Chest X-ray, AP view. Patient: 40 years old, sex M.
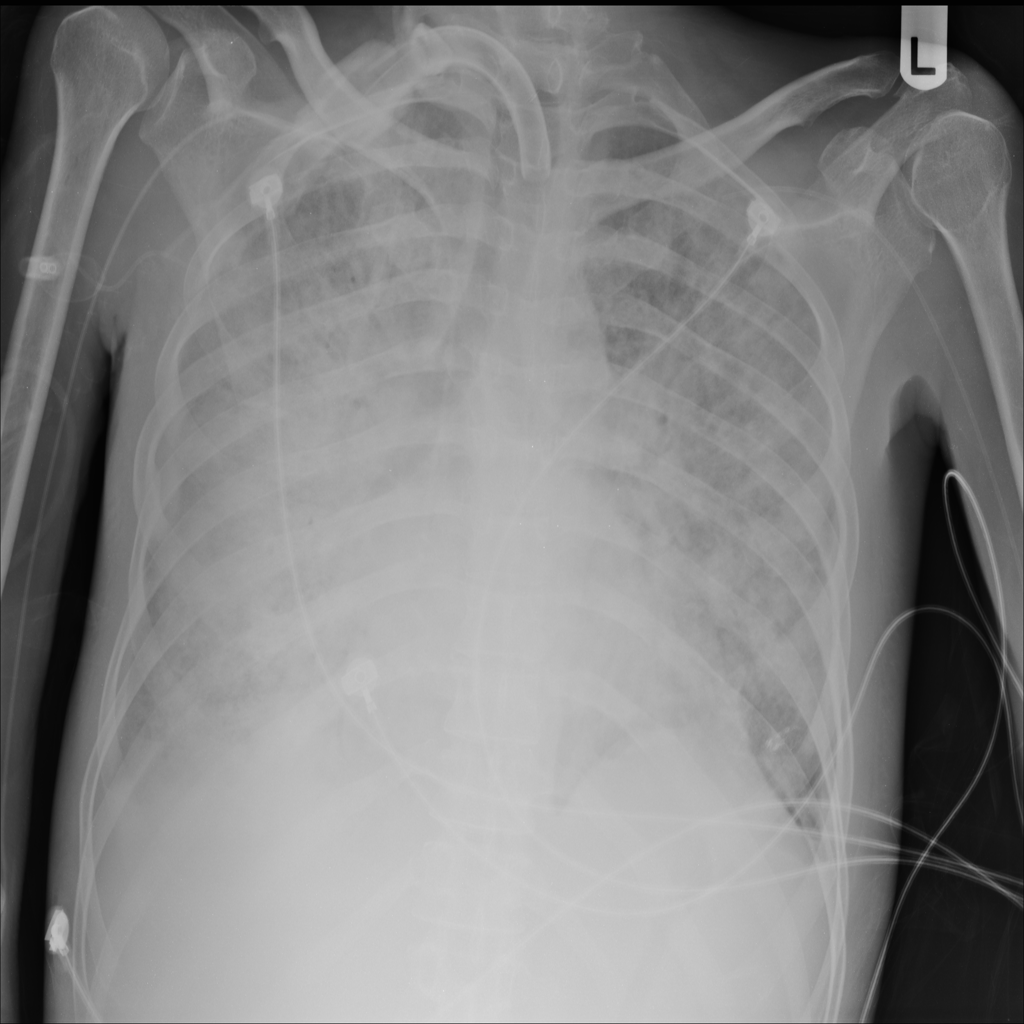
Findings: Consolidation